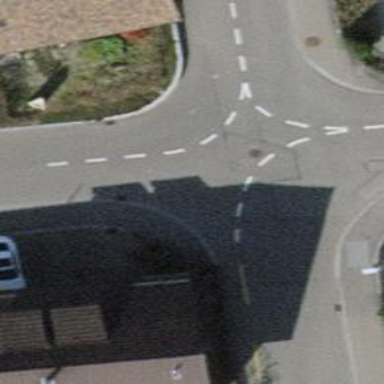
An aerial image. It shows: Asphalt residential road with opposite cycleway.